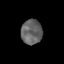
Tissue: lung
Cell type: Endothelial cells
Senescence score: 0.2
Nuclear area (px): 510
Mean DAPI intensity: 99.929